Interaction volume radius: 5 \u00c5
Interaction volume height: 15 \u00c5
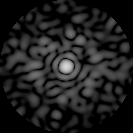
Disorder parameter: 0.8617